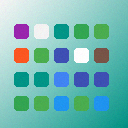
Screen state: on